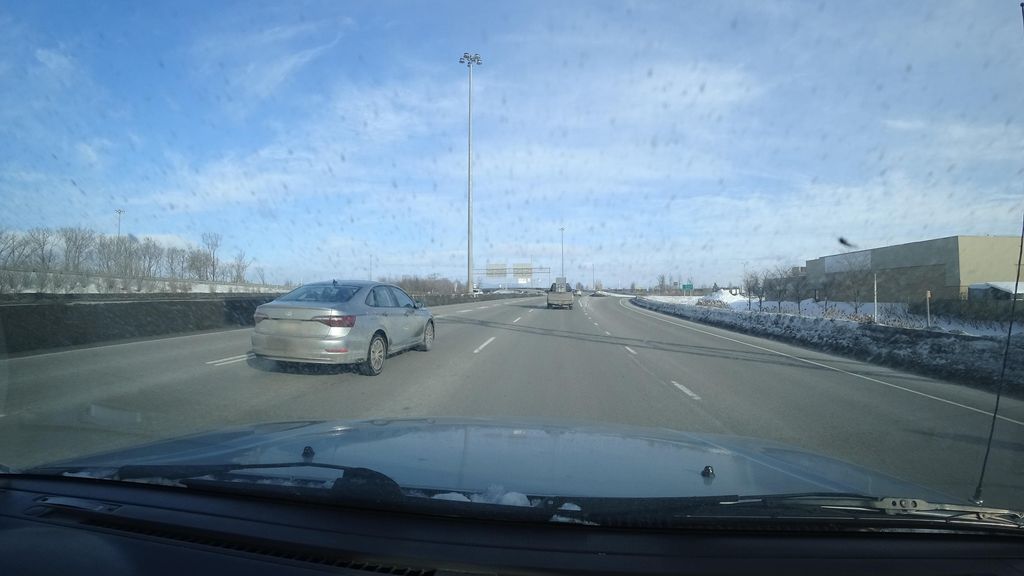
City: quebec_city